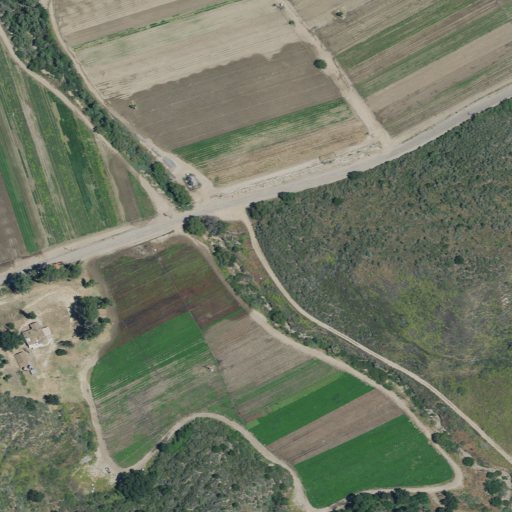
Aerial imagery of valley in California named Smith Canyon containing shrub, grassland, open development, low intensity development, and evergreen forest